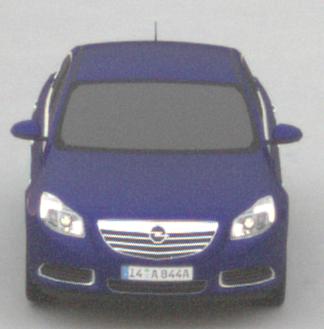
Make: Opel
Model: Insignia 1.6
Detailed model: Insignia (A) Notch Back
Model produced from: 2008/11
Model produced until: 2008/12
Doors: 4
Color: blue
Road condition: dry road
Daytime: sunrise or sunset
Contrast: low contrast